Question: Is there a computationally efficient way to determine the points of intersection of a straight line with all the edges of a given Voronoi tessellation in a rectangular plane area?
Thanks

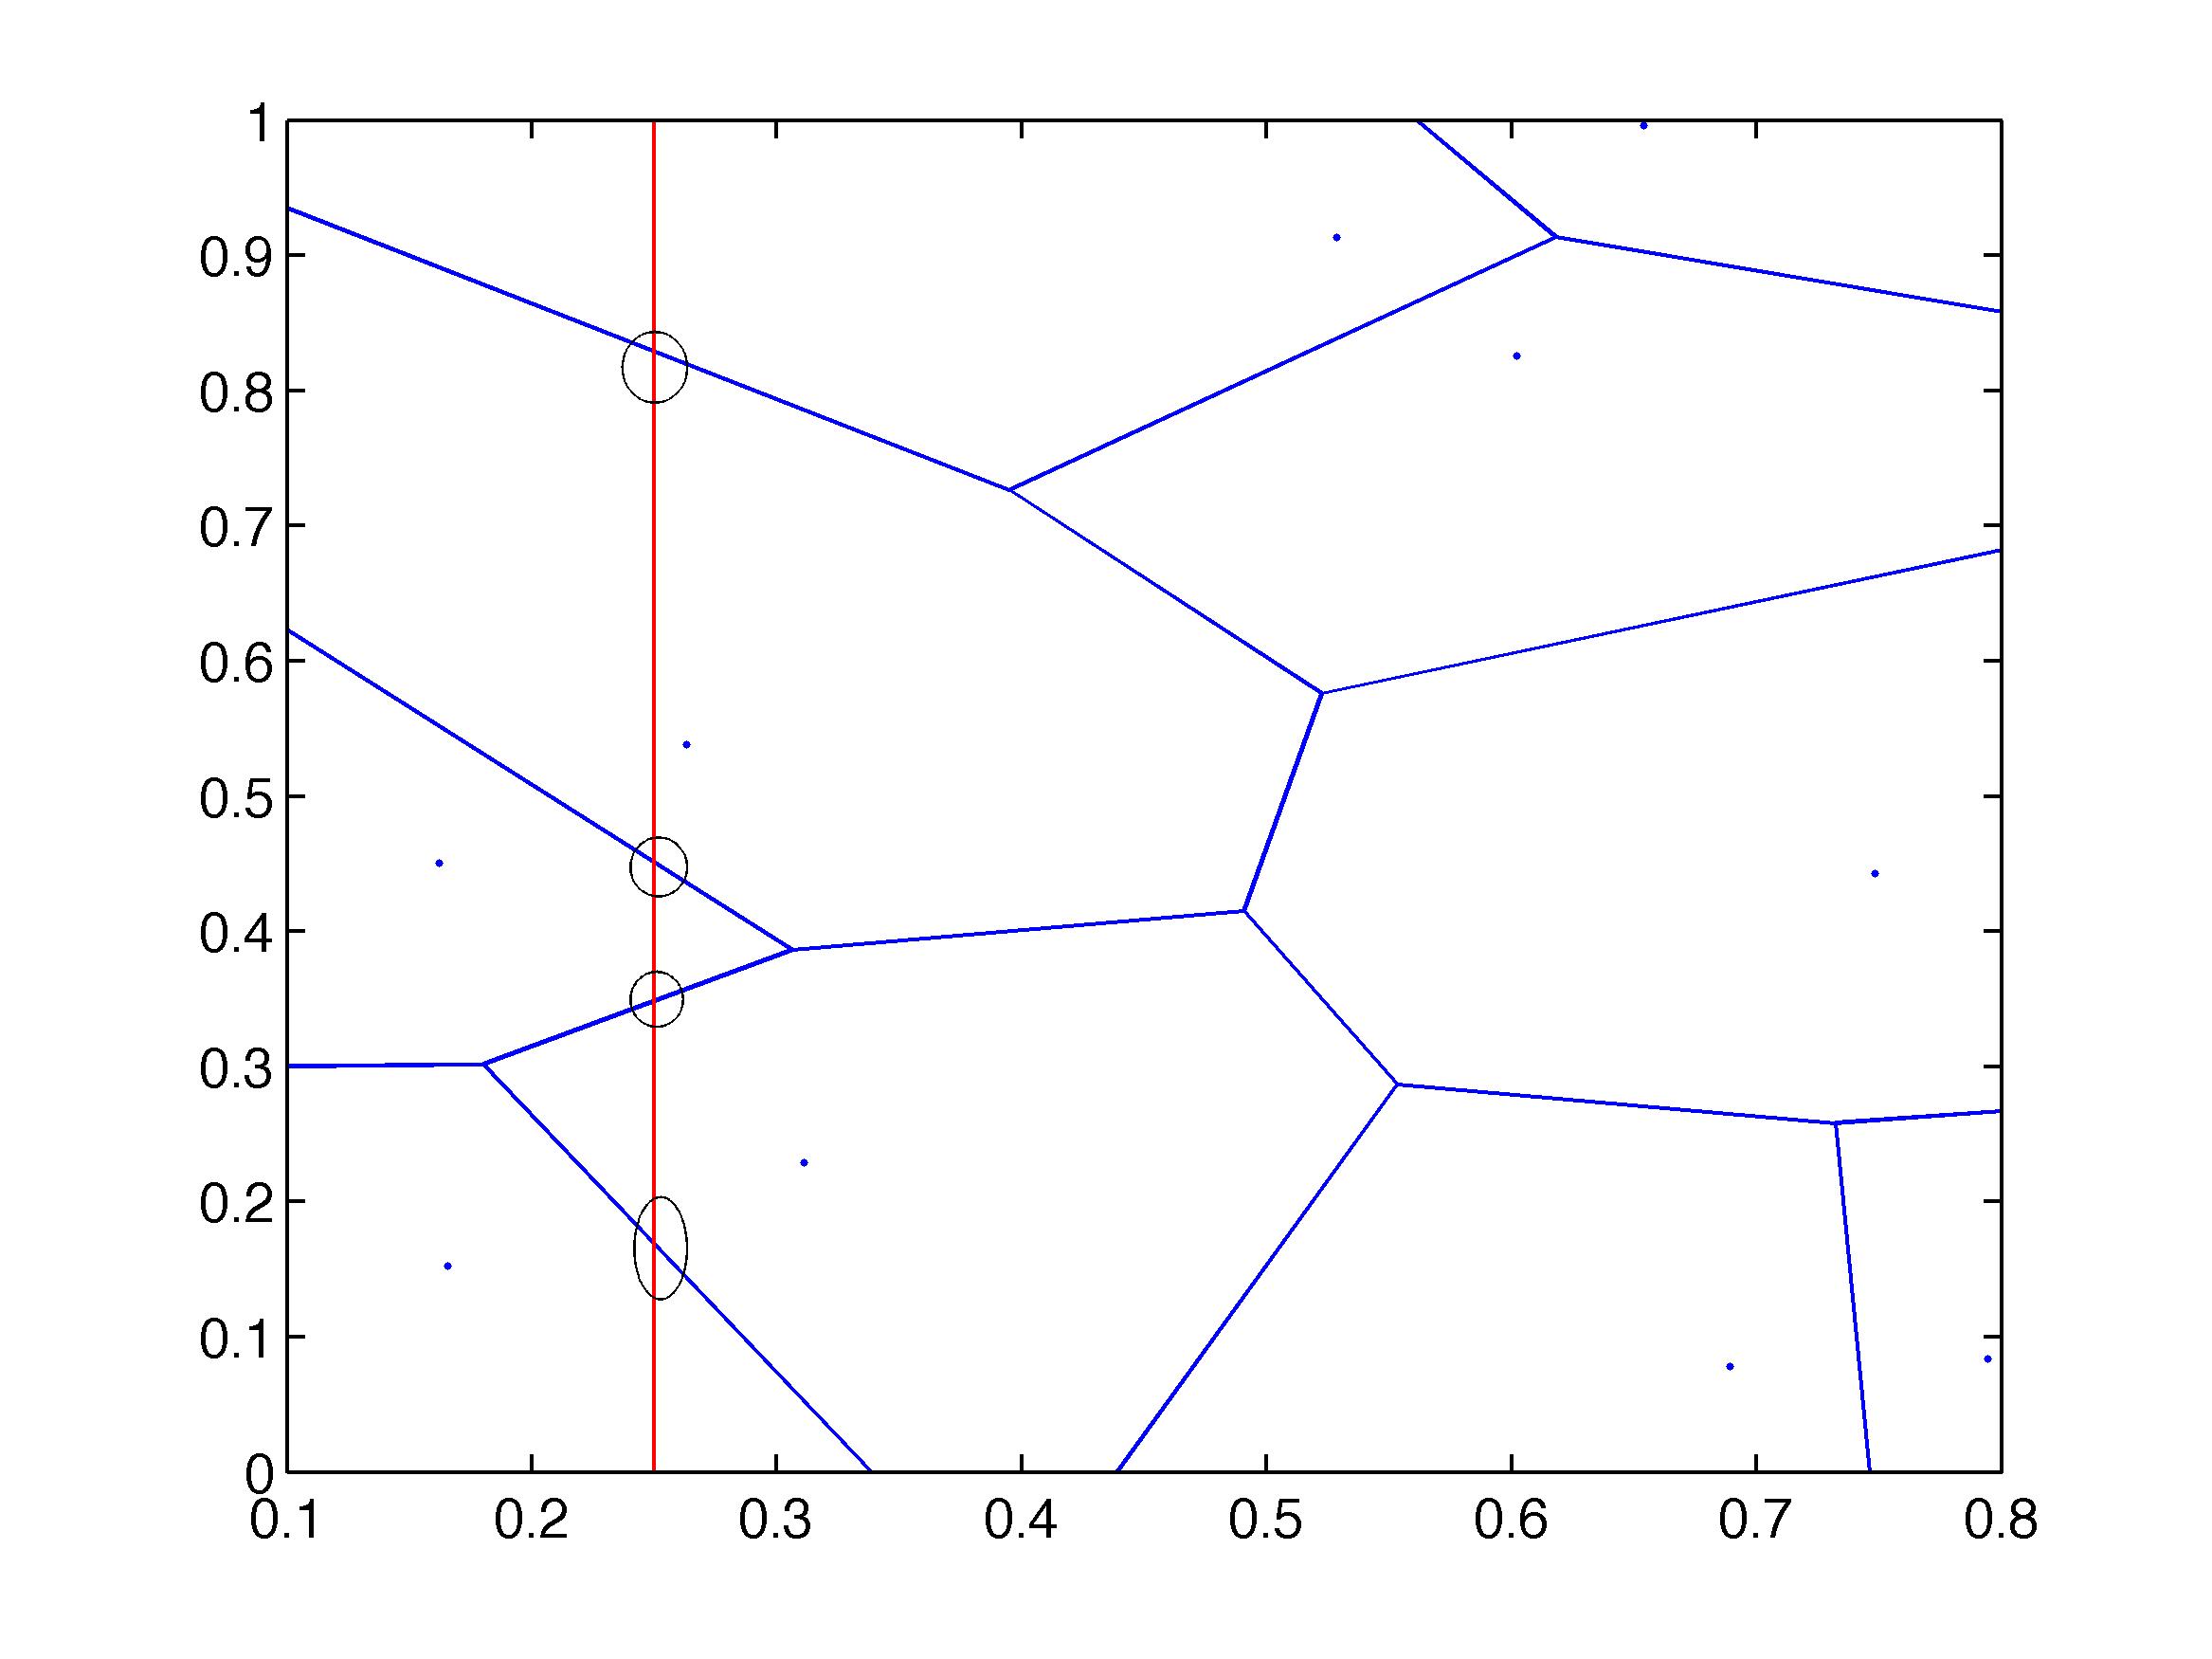
Answer: Once you have your first intersection point, the rest is easy.
Prepare a database of edges: for each edge, list both polygons it belongs to, or say it is the outer edge (and so belongs to one polygon only). In your picture, the lower side of the rectangle would contain 4 edges of 4 different polygons.
Draw your line, find your first intersection point ([0, 0.25] in your picture, not circled). Say it's polygon A. Then the next intersection point (the lowest one circled in your picture) also belongs to A. You find the relevant edge with a binary search through the list of edges of A.
Now you have found the second edge of A, find out which other polygon it belongs to. Then use binary search to find which other edge of that other polygon the line intersects. And so on until you exit your rectangle.